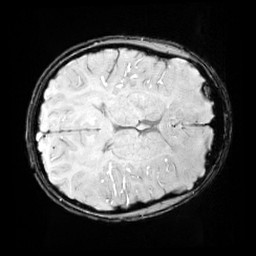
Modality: SWI
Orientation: axial
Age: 12
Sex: male
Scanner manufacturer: siemens
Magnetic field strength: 3 T
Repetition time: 0.027 s
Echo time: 0.02 s